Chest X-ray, PA view. Patient: 37 years old, sex F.
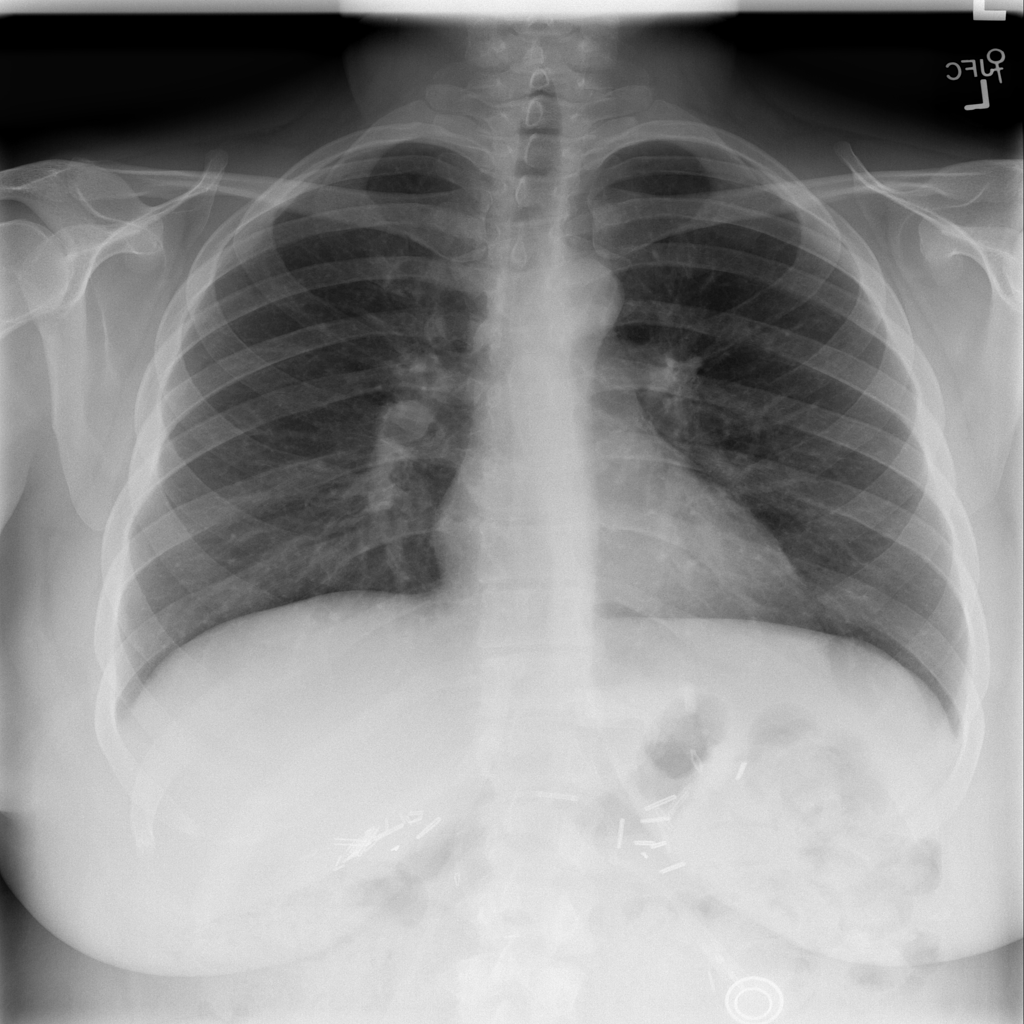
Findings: No Finding